Question: I am trying to create an image based on a string. The image needs to be raster (otherwise it will lose resolution if I need to zoom out). I am using the following code:
'''
Bitmap bitmapimage = new Bitmap(200, 100);
Graphics bitmapGraphics = Graphics.FromImage(bitmapimage );
bitmapGraphics .DrawString("test", new Font("Arial",50), Brushes.Black, new Point(0, 0));
bitmapimage .Save("Image.png", System.Drawing.Imaging.ImageFormat.png);
textPictureBox.Image = bitmapimage ;
'''
What I get is an image like this (after zooming):

Why is this?
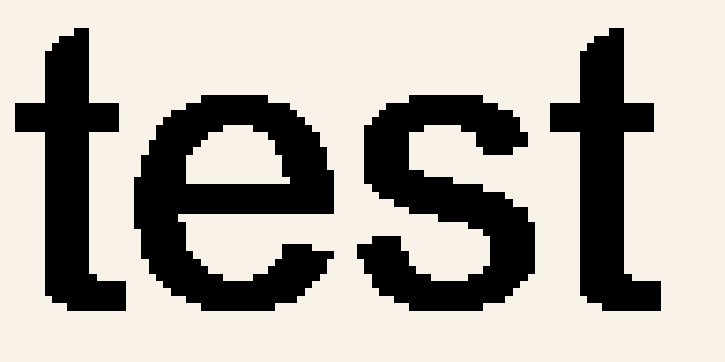
Answer: I think you misunderstand what "raster" means. Raster images are grids, with one pixel at each grid location. When you zoom on a raster image far enough the grid becomes clearly visible, even with techniques like anti-aliasing.
graphics, on the other hand, are based. They store instructions on how to reproduce an image on a given canvas. When you zoom a vector image, the image will stay sharp because it's still following the instruction, rather than simply scaling the previous rendering.
All of the major image types (bmp, gif, png, jpeg) are raster types, and do not support vector graphics. The png image is your example rastered... in fact, it's impossible to create a png image this is rastered. An example of a vector image is certain font types or Photoshop (psd) files (sort of... in practice, Photoshop files tend to be more raster than vector in the end).
In this case, probably the easiest solution is to draw the image very large in the first place... large enough that you won't need to zoom in, and use a large enough font to fill the space. You also need to make sure that you are using a font that is fully vector-drawn.